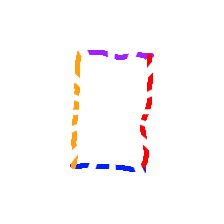
Shape: rectangle